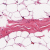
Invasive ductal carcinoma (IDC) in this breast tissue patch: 0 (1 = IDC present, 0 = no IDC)